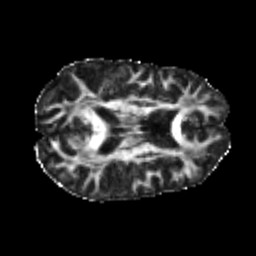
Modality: FA
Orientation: axial
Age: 23
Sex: male
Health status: healthy
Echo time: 0.074 s